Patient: sex M, age 47
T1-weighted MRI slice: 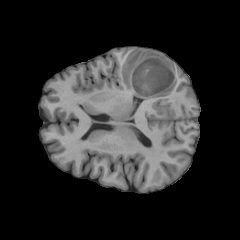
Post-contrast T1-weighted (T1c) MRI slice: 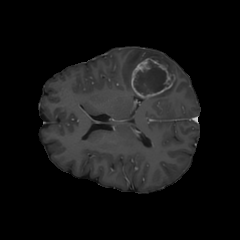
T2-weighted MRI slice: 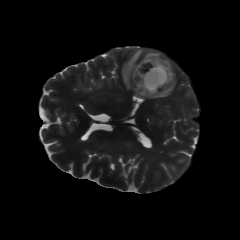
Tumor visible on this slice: yes
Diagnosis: Glioblastoma, IDH-wildtype
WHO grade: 4